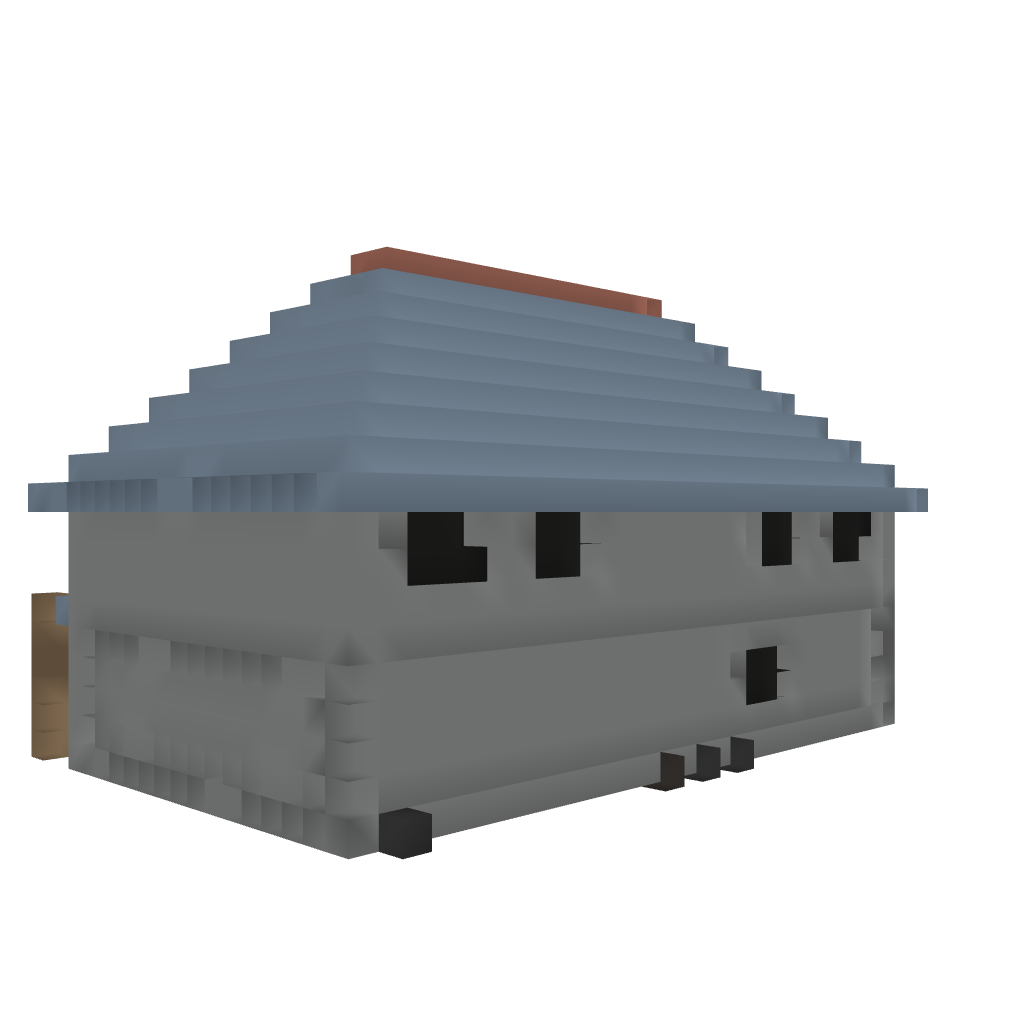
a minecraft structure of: Hotel